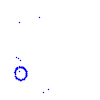
Particle: pion